Question: I would like to place an image into the background of my activities. This image is effectively a circle shaped logo which will be semi-transparent, and should sit behind any other content on the UI. I will also offset it into the bottom corner.
What is the best way I can place this image without it become "squashed" (egg shaped) under varying screen dimensions? My app will operate in portrait mode only.
This is what I'm trying to achieve:

So far, I've placed my circle image onto 3 white rectangle canvases for the popular sized screens '480x854', '320x480' and '240x320' which seems to work, but I don't think its very solid.
Any tips?
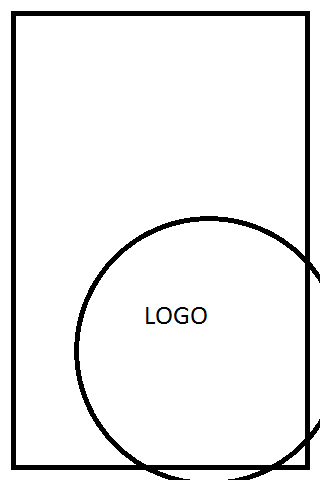
Answer: This probably is not the perfect solution, and will require a bit of maintenance on the UI, but here's my thought:
'''
<FrameLayout
xmlns:android="http://schemas.android.com/apk/res/android"
android:layout_width="fill_parent"
android:layout_height="fill_parent"
>
<ImageView
android:layout_width="wrap_content"
android:layout_height="wrap_content"
android:layout_gravity="bottom|right"
android:layout_marginRight="-15dp"
android:layout_marginBottom="-15dp"
android:src="@drawable/circle"
/>
<!--Rest of Layout goes here-->
</FrameLayout>
'''
Just wrap this around your current layout, and adjust the right and bottom margins to whatever negative margins you wish for the offsetting. This should work for any screen size, assuming you have drawables for each density.
EDIT: Yeah, you also shouldn't have to worry about a white rectangle this way, either. Just add the 'android:background' tag to the FrameLayout with whatever color you want for the background, and save the logo as a transparent PNG.